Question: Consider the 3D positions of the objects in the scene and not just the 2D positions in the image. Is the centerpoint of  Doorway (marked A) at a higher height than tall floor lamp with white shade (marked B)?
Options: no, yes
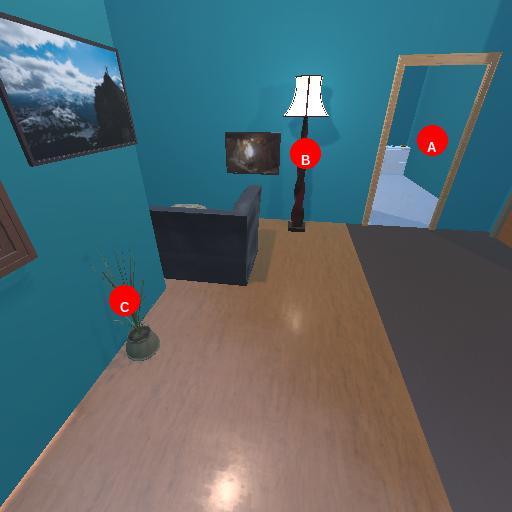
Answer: no